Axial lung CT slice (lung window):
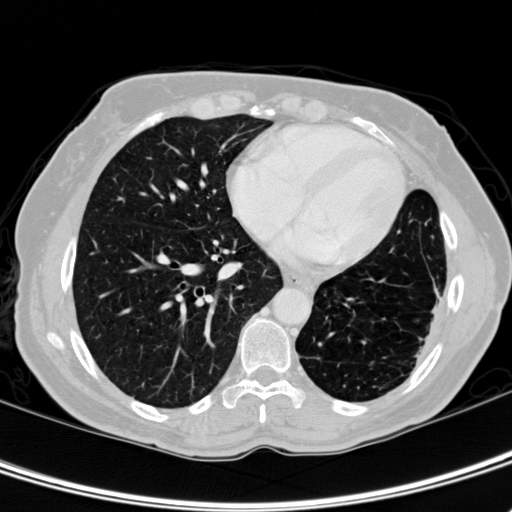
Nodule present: no